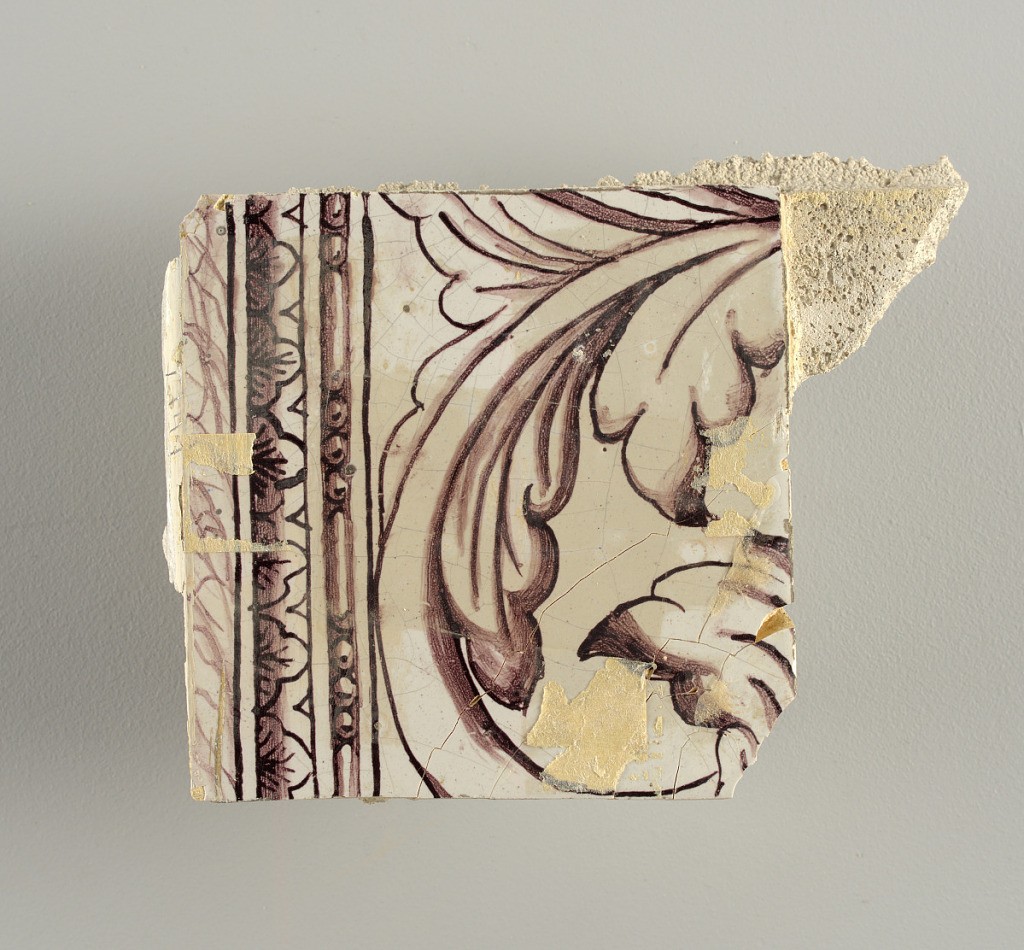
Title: Wall facing
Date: ca. 1725
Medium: tin-glazed earthenware, underglaze
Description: Two vertical rectangles, twenty-three tiles high.  A) Nine tiles wide at top; seven tiles wide at bottom.  B) Ten and one-half tiles wide.

Arabesque design of foliage.  A) with centered figure of Justice under a canopy.  B) with centered urn.